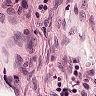
Metastatic tissue present: no